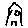
Label: house